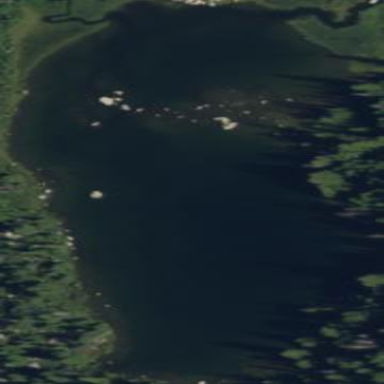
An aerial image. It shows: Serene lake.